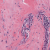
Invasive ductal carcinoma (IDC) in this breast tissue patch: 0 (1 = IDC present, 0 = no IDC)